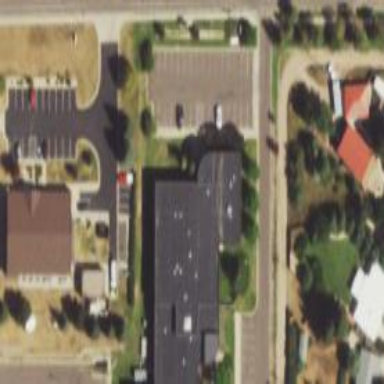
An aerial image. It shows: Commercial building.